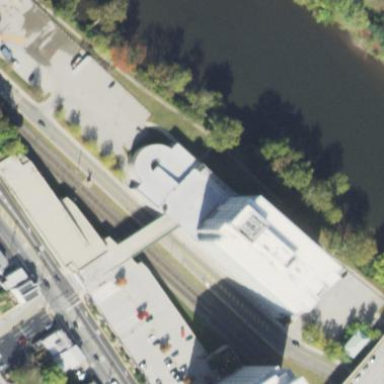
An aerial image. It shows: Multi-storey parking building.